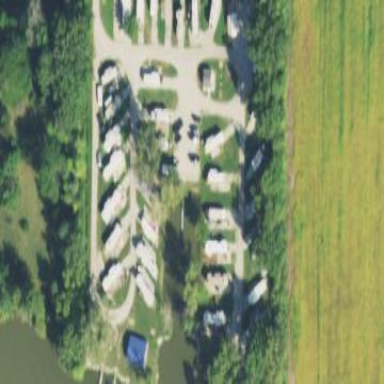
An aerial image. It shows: Campsite for tourism.